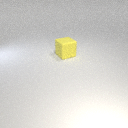
large yellow rubber cube